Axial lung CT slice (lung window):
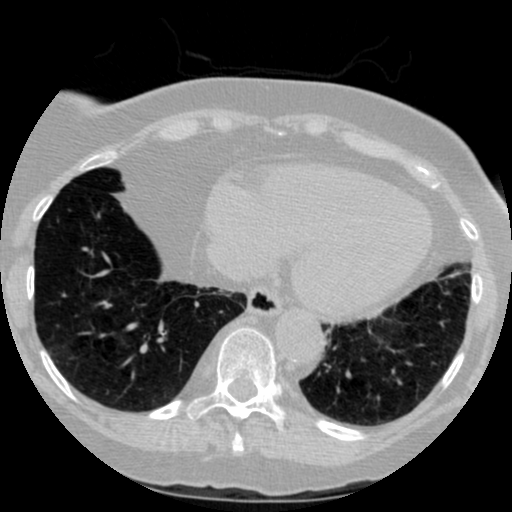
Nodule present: no